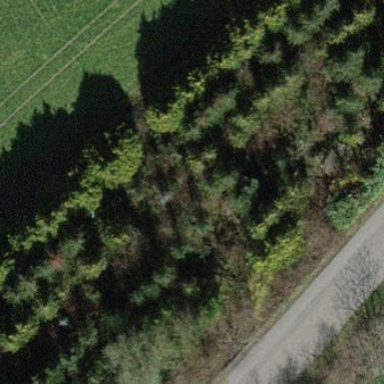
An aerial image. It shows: Orchard.